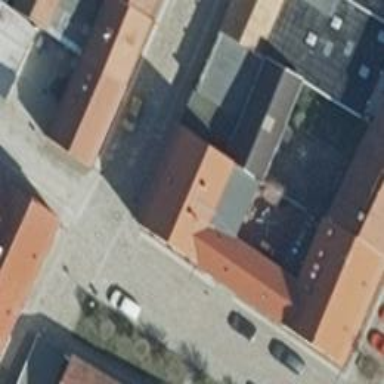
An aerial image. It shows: Gabled house with red roof tiles oriented along the building.